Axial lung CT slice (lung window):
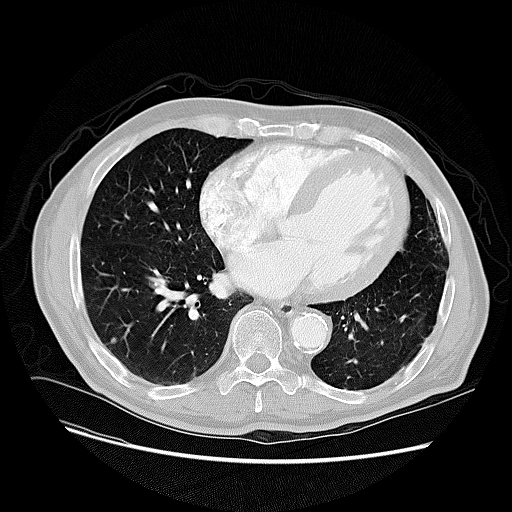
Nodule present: yes
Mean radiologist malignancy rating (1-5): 2